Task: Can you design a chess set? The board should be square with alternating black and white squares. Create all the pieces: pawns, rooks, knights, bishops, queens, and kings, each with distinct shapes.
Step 3901:
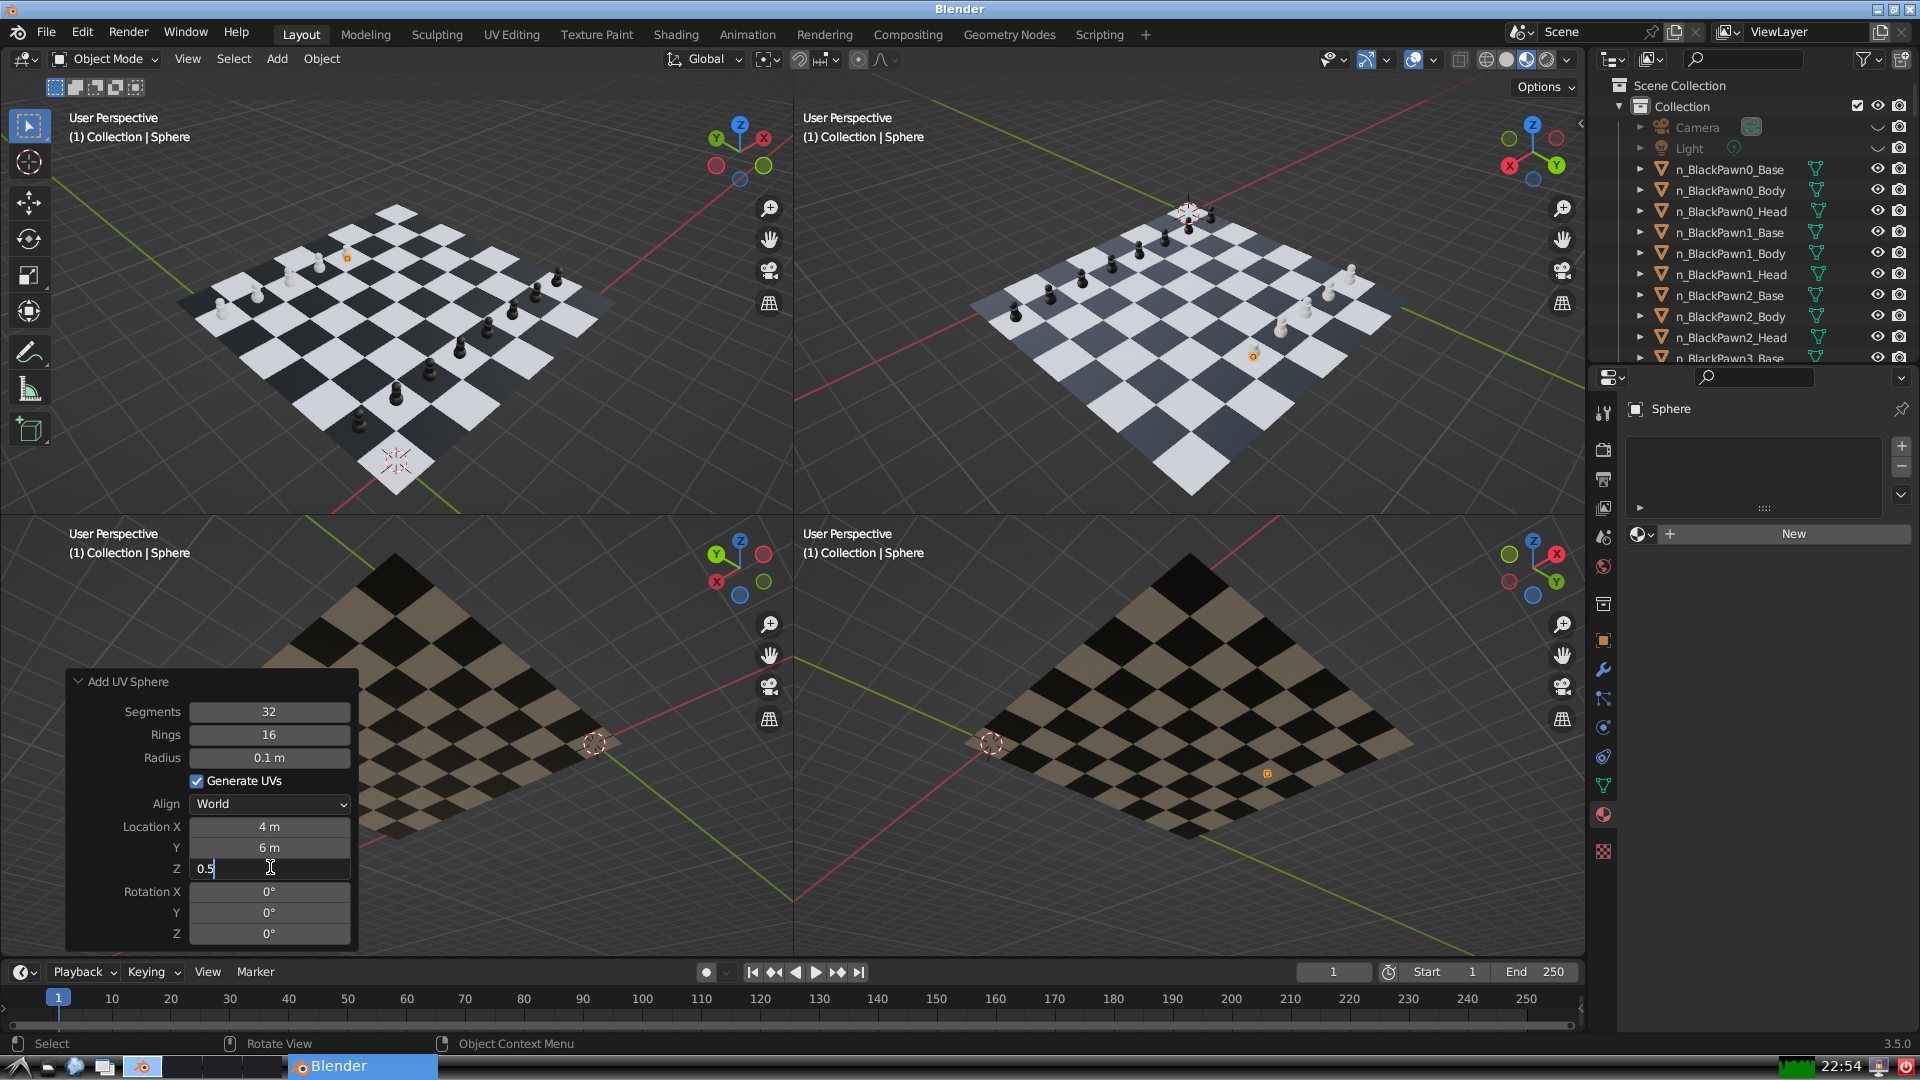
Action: {"key_press": ['Return']}